Brain MRI, t1w sequence, axial 2D slice.
Patient: age 33, sex F, weight 78 kg, height 1.78 m
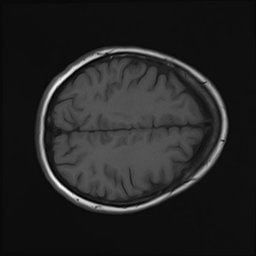